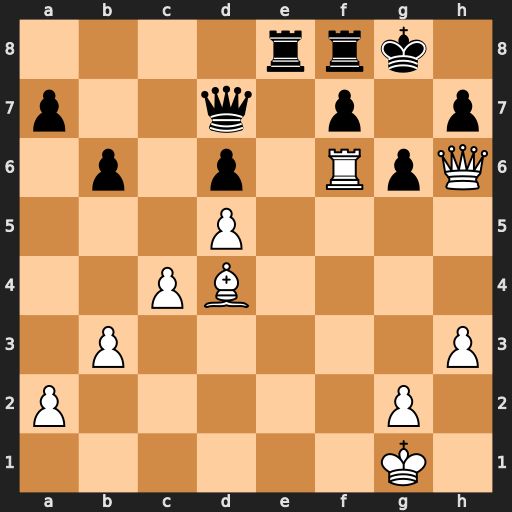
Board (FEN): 4rrk1/p2q1p1p/1p1p1RpQ/3P4/2PB4/1P5P/P5P1/6K1
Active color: w
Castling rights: -
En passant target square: -
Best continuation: Rxd6 Re1+ Kf2 Qf5+ Kxe1